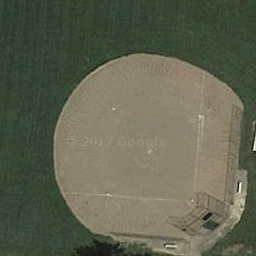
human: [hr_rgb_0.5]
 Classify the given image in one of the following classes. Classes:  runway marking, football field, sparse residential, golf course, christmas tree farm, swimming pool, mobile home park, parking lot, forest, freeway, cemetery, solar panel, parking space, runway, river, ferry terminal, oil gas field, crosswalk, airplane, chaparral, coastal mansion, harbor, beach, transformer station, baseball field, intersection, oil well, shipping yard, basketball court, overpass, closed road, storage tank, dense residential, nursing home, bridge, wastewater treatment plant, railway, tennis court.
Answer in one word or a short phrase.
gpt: baseball field